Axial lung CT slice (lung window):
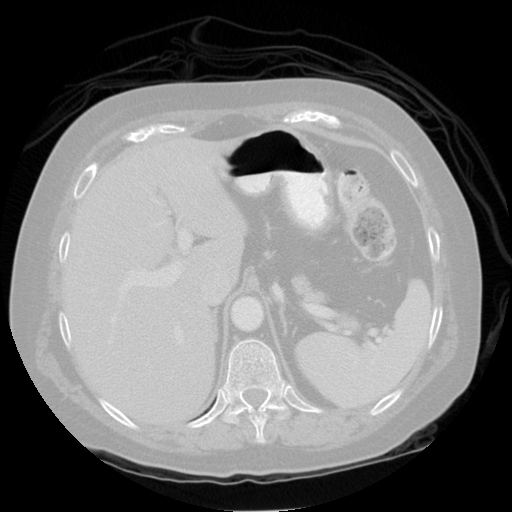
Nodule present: no